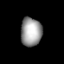
Tissue: lung
Cell type: Endothelial cells
Senescence score: 0.5816
Nuclear area (px): 590
Mean DAPI intensity: 155.5